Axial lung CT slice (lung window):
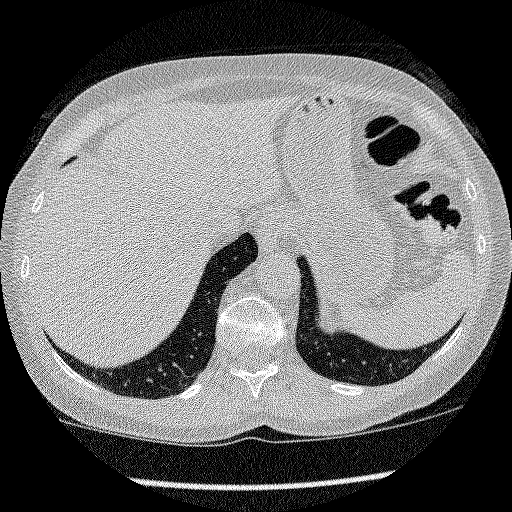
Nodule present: no